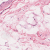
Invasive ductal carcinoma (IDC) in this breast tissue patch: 0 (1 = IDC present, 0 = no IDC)